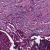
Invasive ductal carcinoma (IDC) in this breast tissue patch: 0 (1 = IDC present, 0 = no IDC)